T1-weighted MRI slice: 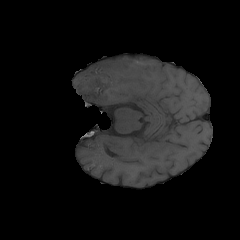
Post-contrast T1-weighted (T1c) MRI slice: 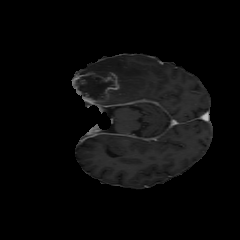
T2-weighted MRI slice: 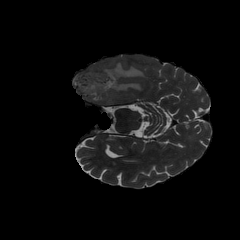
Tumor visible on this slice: yes